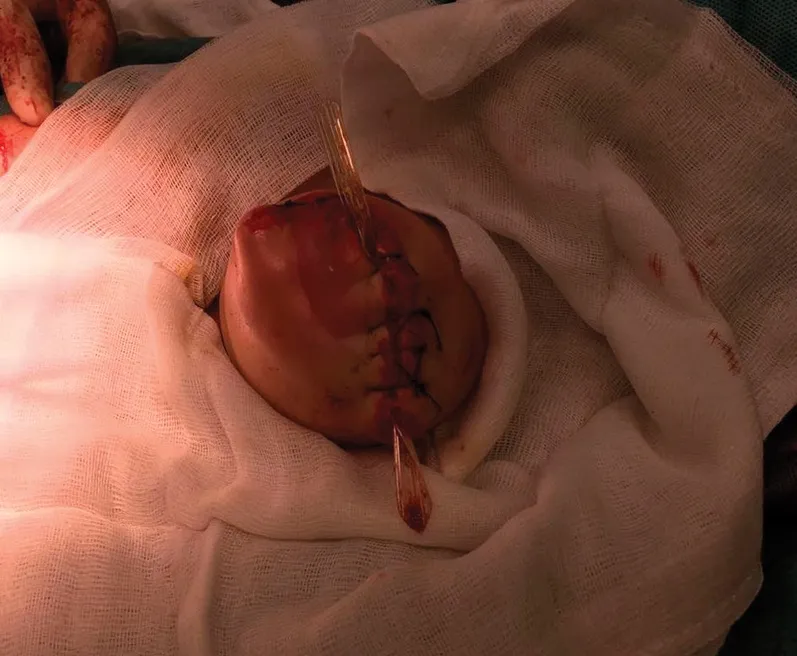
Above knee amputation.
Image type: medical_photograph (other_medical_photograph)